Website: slack
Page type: payment
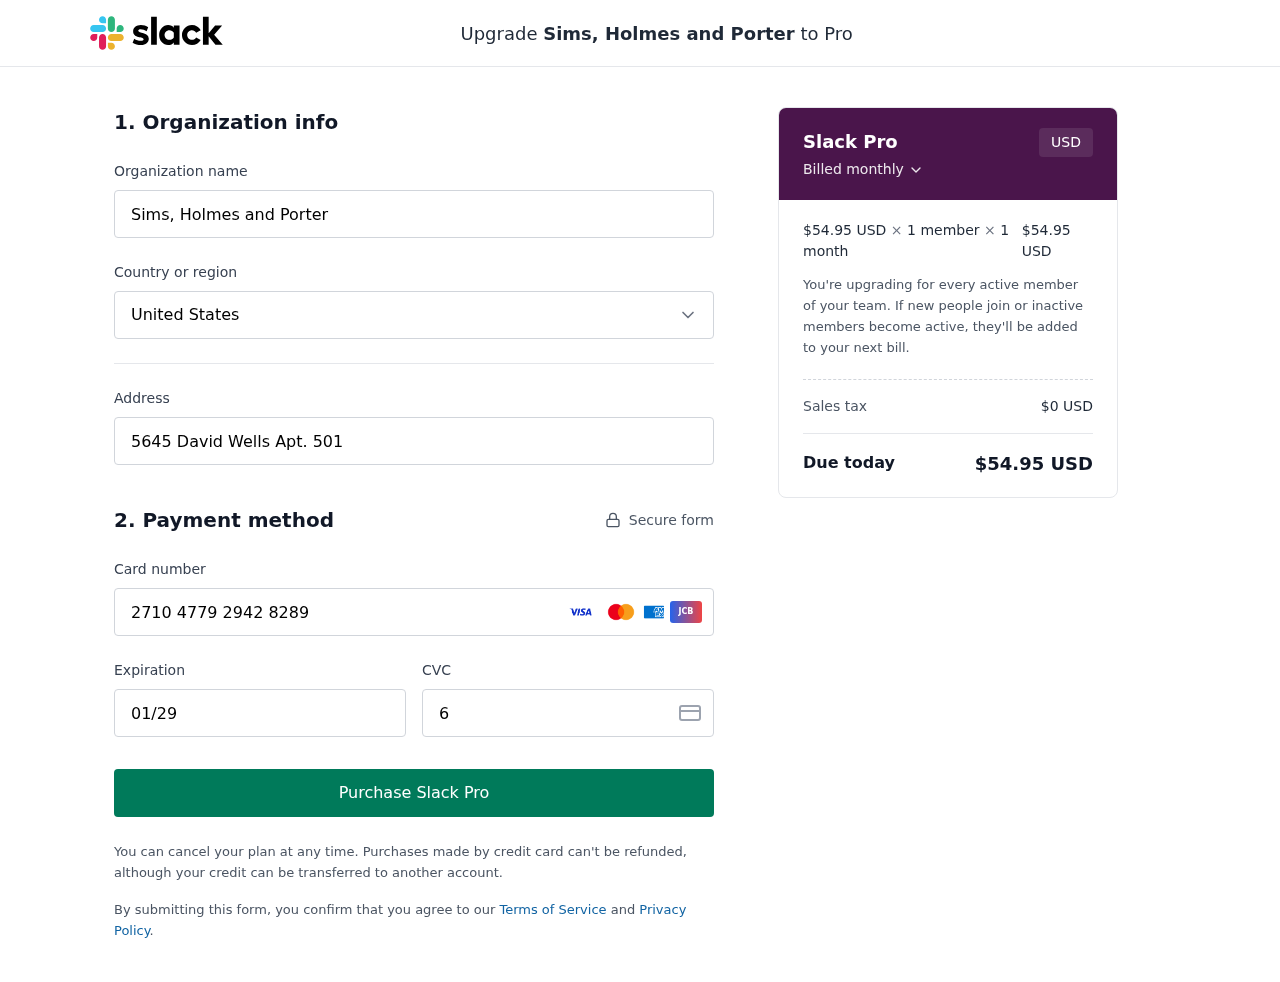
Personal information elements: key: PII_CARD_CVV
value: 625
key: PII_CARD_EXPIRY
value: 01/29
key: PII_CARD_NUMBER
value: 2710 4779 2942 8289
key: PII_COMPANY
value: Sims, Holmes and Porter
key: PII_COUNTRY
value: United States
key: PII_STREET
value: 5645 David Wells Apt. 501
Product elements: key: PRODUCT1_PRICE
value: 54.95
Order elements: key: ORDER_SUBTOTAL
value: $54.95 USD
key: ORDER_TAX
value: $0 USD
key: ORDER_TOTAL
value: $54.95 USD